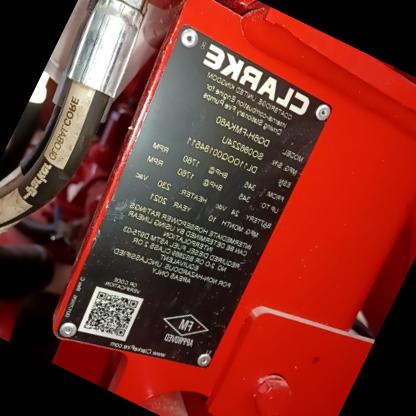
Klasa: tabliczka-znamionowa